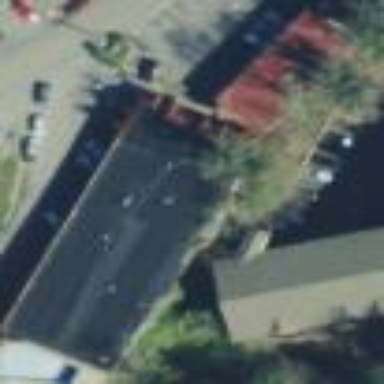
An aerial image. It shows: Hotel building that serves as motel for tourists.